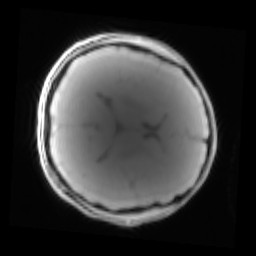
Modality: PDw
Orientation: axial
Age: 21
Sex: male
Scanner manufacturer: siemens
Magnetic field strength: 3 T
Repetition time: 0.25 s
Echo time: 0.00103 s